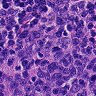
Metastatic tissue present: no